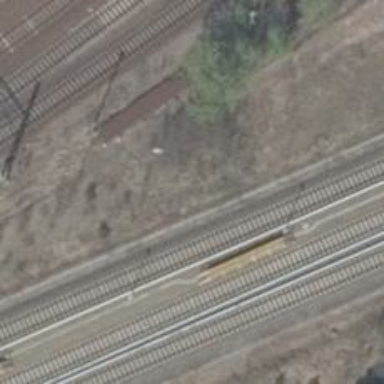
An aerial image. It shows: Abandoned railway with electrified contact lines.